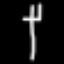
Label: fork